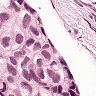
Metastatic tissue present: yes